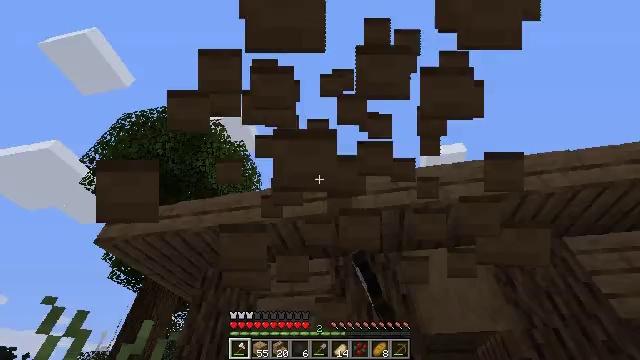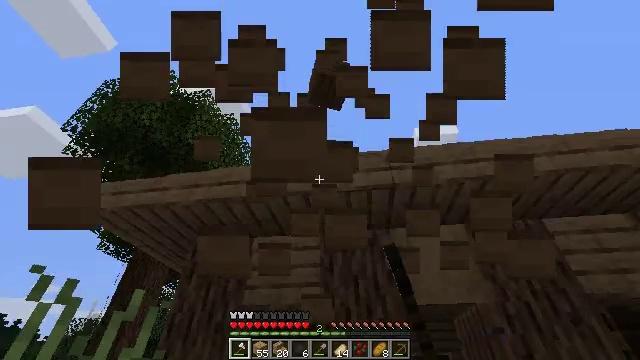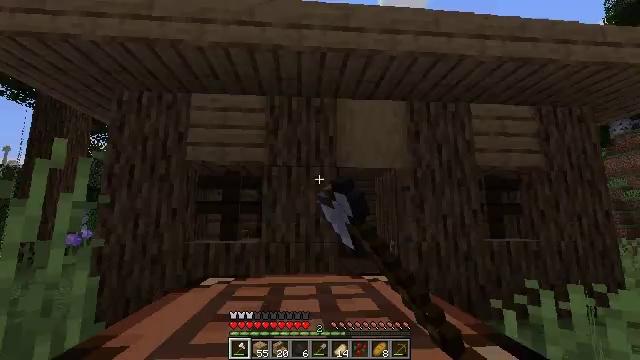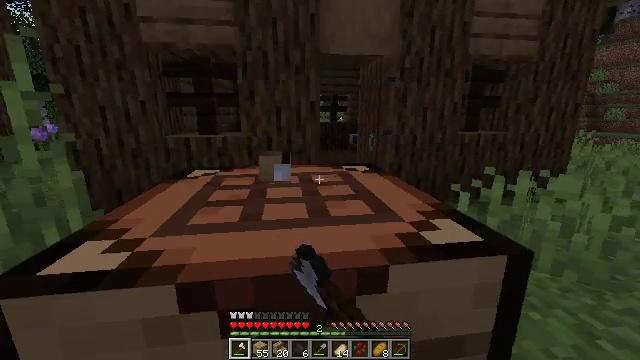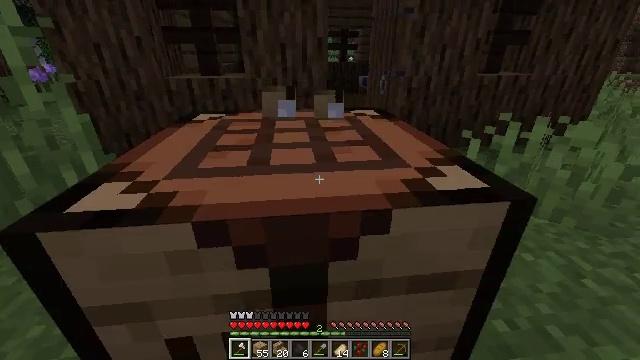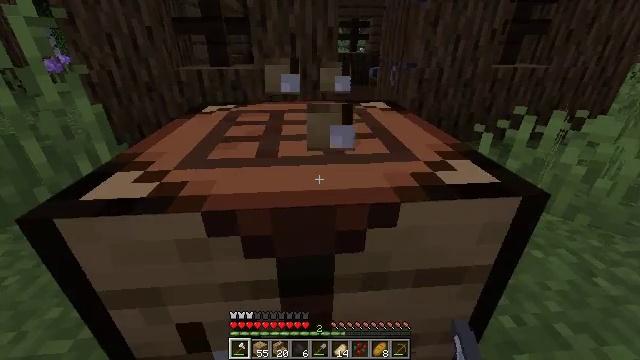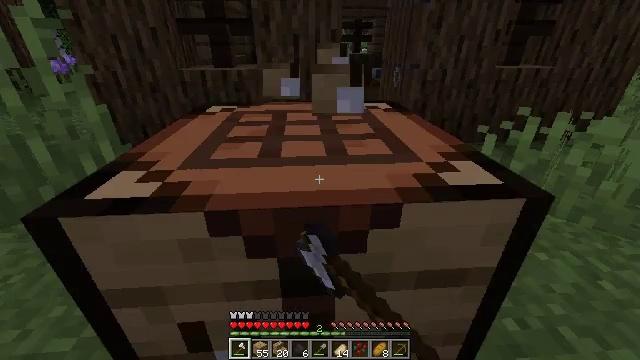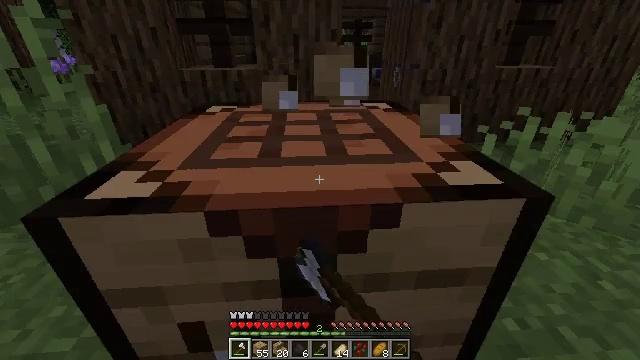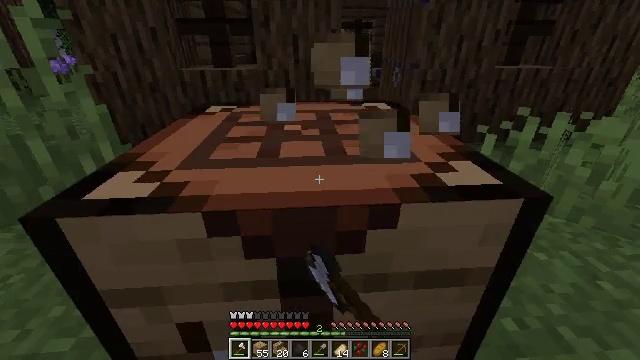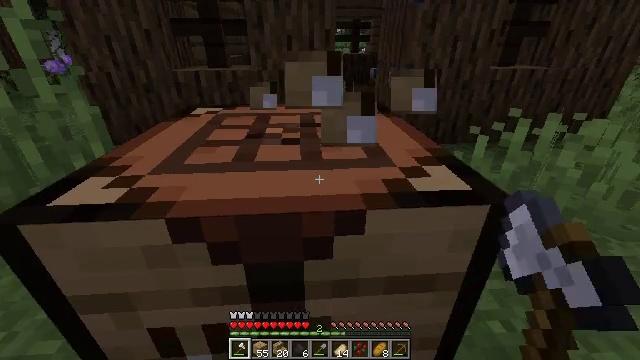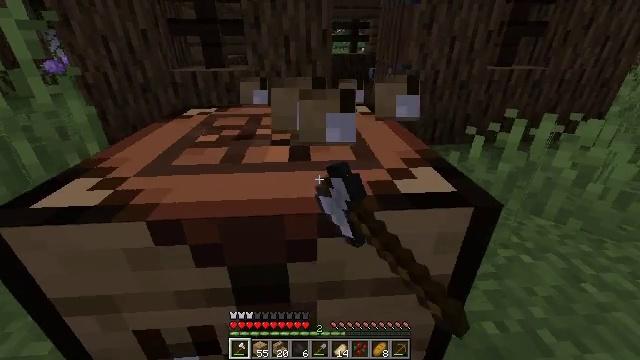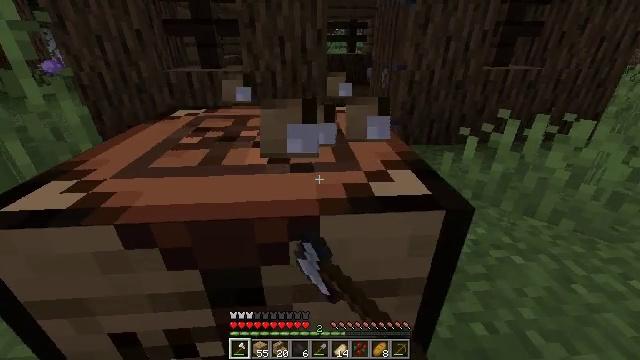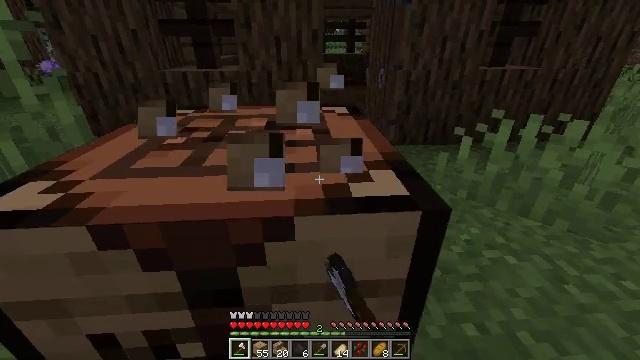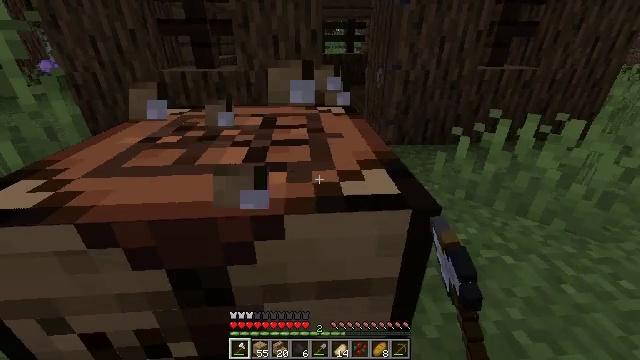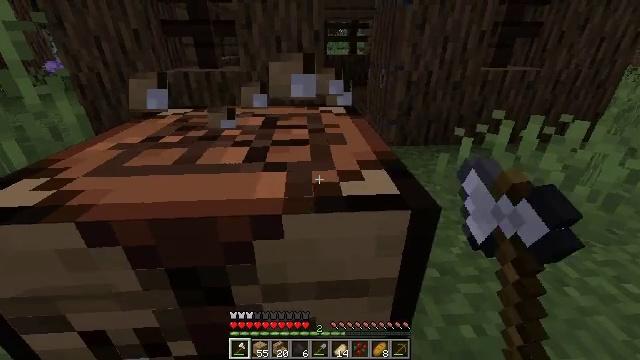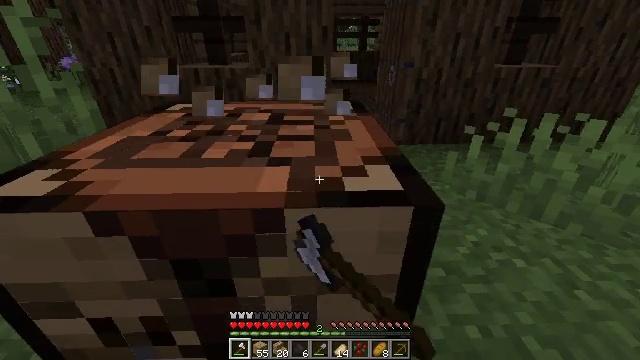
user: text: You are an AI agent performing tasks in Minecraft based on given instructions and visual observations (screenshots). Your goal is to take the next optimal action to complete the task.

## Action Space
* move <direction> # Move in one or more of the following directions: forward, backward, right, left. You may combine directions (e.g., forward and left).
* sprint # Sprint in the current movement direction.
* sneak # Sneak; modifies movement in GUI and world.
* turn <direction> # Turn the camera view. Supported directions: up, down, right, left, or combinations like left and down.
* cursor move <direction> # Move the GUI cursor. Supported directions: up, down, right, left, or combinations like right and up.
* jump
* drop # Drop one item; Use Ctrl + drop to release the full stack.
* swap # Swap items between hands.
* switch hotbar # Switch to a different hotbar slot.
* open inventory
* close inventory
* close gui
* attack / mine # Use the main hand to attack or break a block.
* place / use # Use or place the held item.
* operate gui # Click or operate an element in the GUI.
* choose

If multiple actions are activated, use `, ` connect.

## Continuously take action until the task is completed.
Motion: motion action
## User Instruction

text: Get the crafting table into the inventory.
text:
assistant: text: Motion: sneak, turn right and down, attack / mine
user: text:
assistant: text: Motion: sneak, turn right and down, attack / mine
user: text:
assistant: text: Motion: sneak, turn right and down, attack / mine
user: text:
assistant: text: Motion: sneak, turn left and down, attack / mine
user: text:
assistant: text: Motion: sneak, turn left and down, attack / mine
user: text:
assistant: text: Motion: sneak, attack / mine
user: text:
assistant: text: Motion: sneak, attack / mine
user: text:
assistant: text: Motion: move right, sneak, attack / mine
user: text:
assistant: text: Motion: move right, sneak, attack / mine
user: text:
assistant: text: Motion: move right, sneak, attack / mine
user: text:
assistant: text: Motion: move right, sneak, attack / mine
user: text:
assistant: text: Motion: sneak, attack / mine
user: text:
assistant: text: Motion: sneak, attack / mine
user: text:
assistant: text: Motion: sneak, attack / mine
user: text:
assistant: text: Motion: sneak, turn left, attack / mine
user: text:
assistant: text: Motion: sneak, attack / mine
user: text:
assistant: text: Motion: sneak, attack / mine
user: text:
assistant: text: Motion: sneak, attack / mine
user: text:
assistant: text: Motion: sneak, attack / mine
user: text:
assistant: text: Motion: sneak, attack / mine
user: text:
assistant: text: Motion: sneak, attack / mine
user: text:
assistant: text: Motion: sneak, attack / mine
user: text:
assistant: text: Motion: sneak, attack / mine
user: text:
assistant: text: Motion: sneak, attack / mine